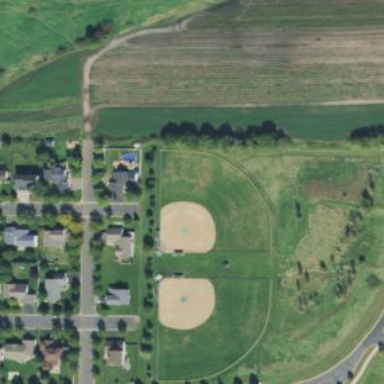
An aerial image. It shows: Baseball pitch for leisure land.